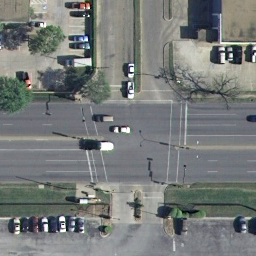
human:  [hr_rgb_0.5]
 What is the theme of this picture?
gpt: intersection

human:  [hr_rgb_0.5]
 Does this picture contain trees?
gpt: yes

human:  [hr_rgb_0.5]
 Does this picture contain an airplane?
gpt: no

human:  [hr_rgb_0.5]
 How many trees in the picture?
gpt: seven

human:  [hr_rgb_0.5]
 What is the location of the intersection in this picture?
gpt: center